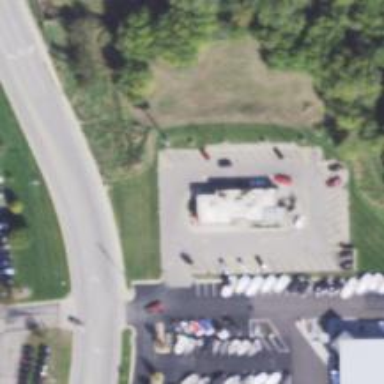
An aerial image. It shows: Parking area with surface.